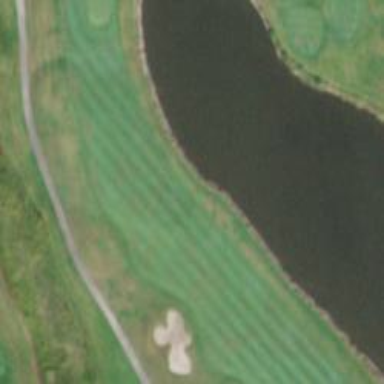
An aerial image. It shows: Golf fairway surrounded by grass.